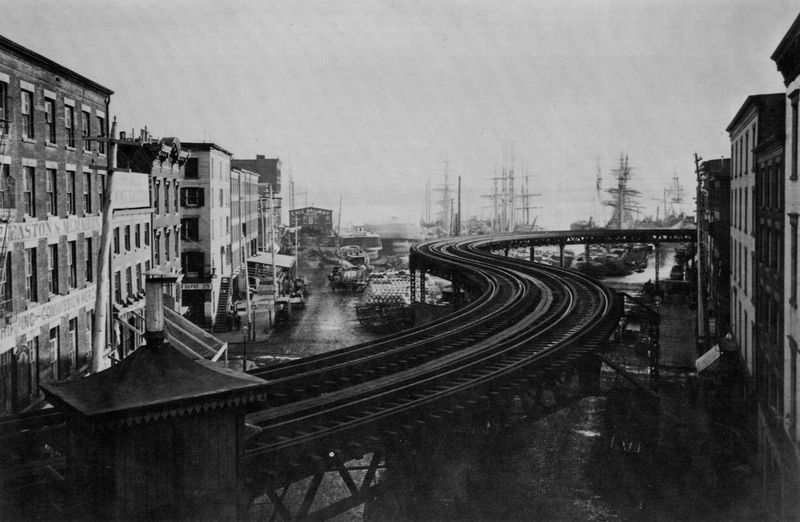
Titel: Der Coenties Abschnitt in New York
Künstler: Amerikanischer Photograph
Schlagwörter: himmel, meer, wasser, weiß, fluss, see, stadt, fenster, grau, hintergrund, laternen, schwarz, strasse, gebäude, haus, häuser, brücke, arbeit, boote, schornstein, küste, schiff, schiffe, segel, segelschiffe, fassade, fassaden, fischer, segelschiff, transport, modern, zug, hafen, wagen, kai, masten, treppen, segelboote, foto, fotografie, schwarz-weiß, gewunden, scharz, stelzen, trüb, photo, kurve, bahn, eisenbahn, geschosse, gleis, gleise, schiene, schienen, usa, bauten, mietshaus, lager, strassenbahn, mietshäuser, hafenstadt, waren, trist, trasse, wassr, serpentine, fahnenmasten, lagerhäuser, schiffsmasten, s bahn, hochbahn, strassenbahnlinie, 19.jahrhundert, s-förmig